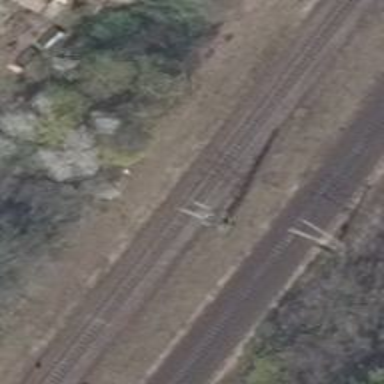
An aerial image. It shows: Railway with electrified contact lines.